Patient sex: M
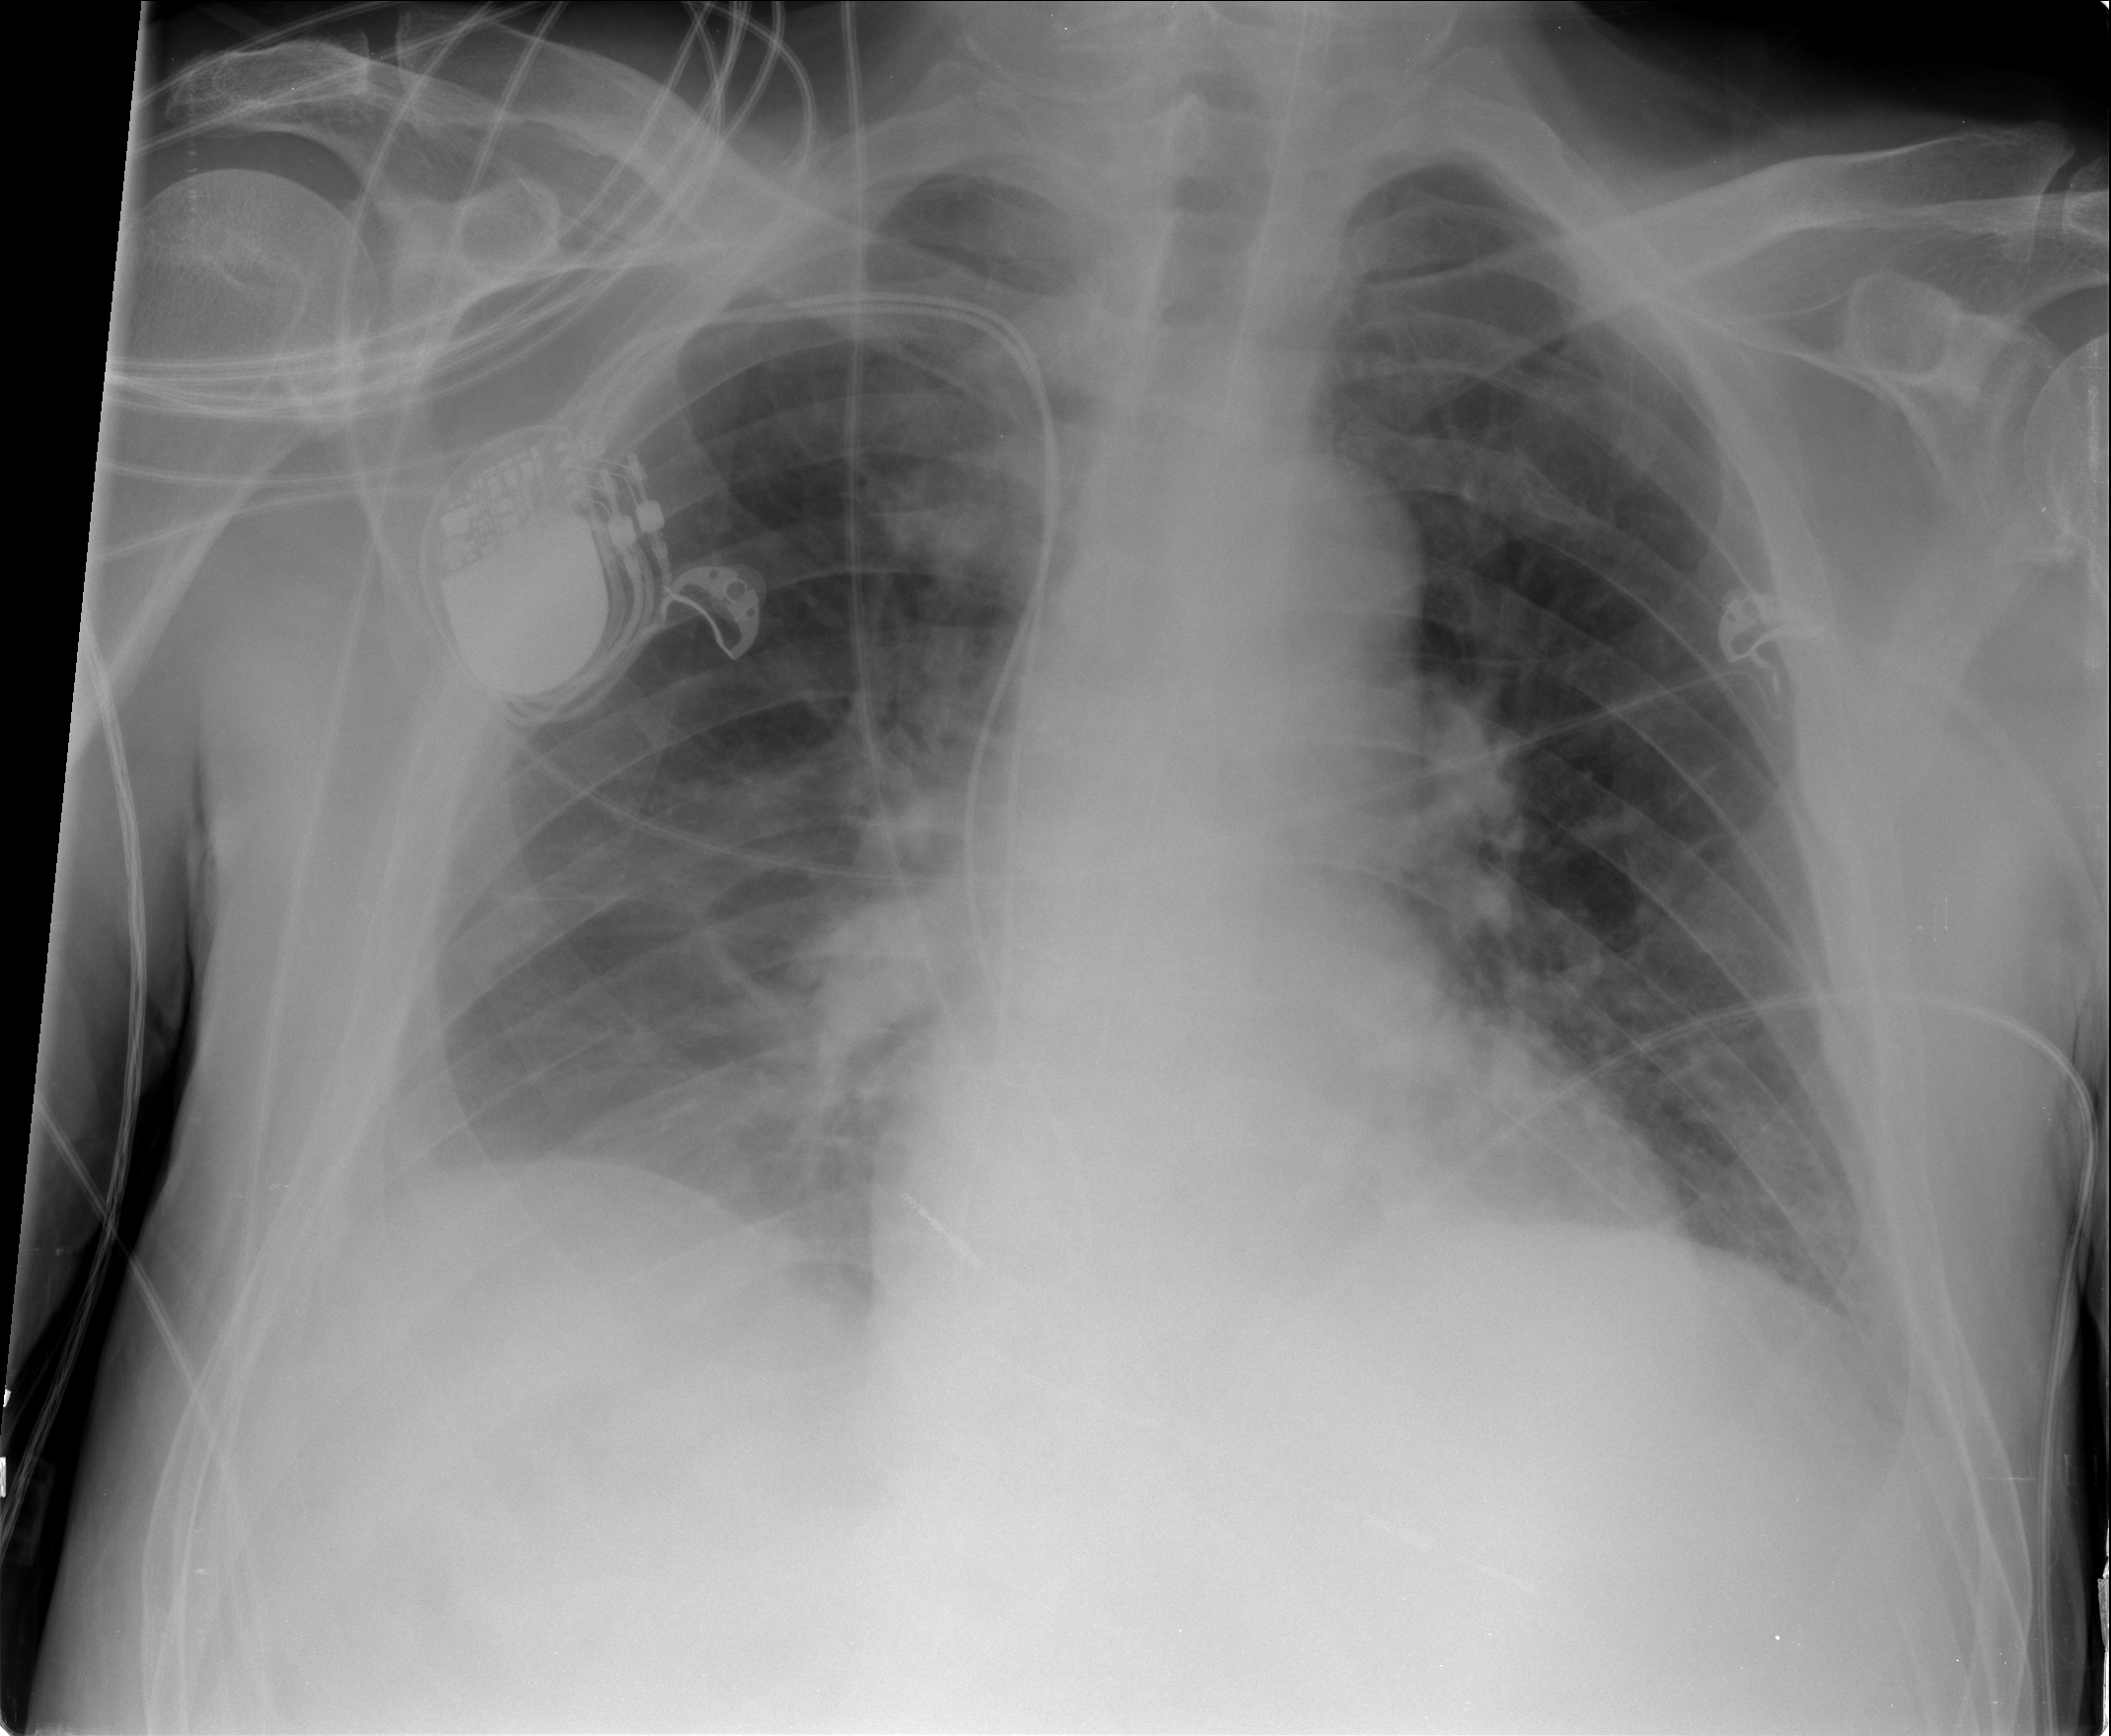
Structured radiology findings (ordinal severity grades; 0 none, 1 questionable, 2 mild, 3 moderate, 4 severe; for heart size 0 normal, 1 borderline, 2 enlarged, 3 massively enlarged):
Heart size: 0
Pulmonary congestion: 0
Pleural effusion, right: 2
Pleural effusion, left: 1
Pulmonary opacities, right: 2
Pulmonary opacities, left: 2
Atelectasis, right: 2
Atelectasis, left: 2